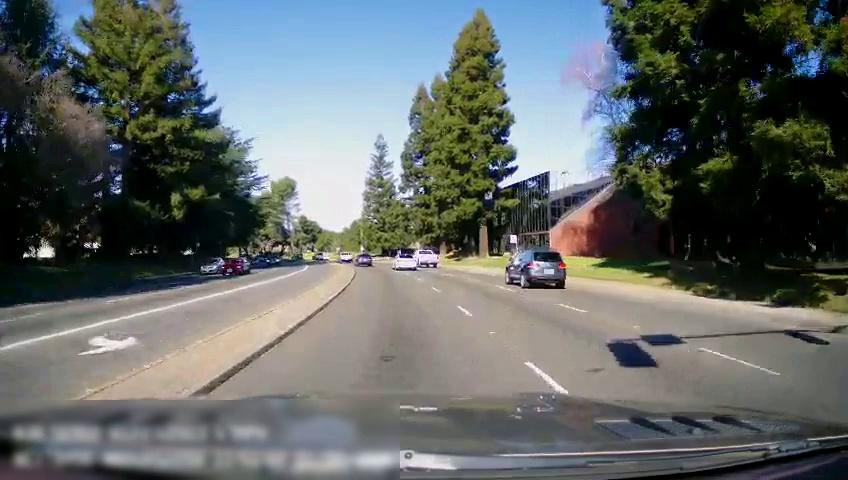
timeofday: Day
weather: Sunny
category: Drivable Space
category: Drivable Space
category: Vehicles | Car
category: Vehicles | Car
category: Vehicles | SUV
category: Vehicles | Car
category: Vehicles | Truck
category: Vehicles | Car
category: Vehicles | SUV
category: Vehicles | Truck
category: Lanes | Current Lane
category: Lanes | Alternate Lane
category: Lanes | Opposite Lane